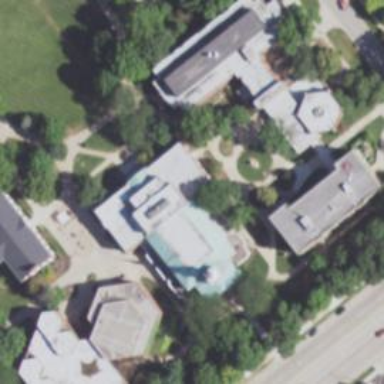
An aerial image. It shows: View of university building.